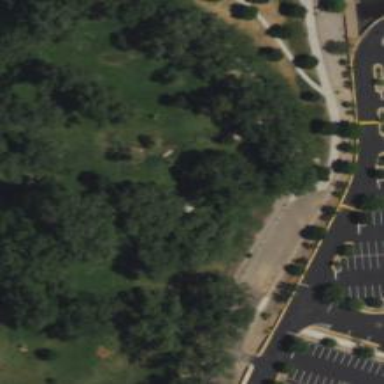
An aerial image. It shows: Disc golf tee area.